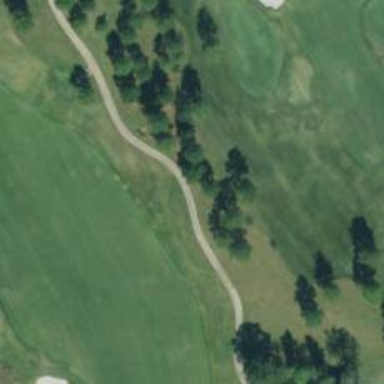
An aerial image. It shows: Path used for both walking and golf.